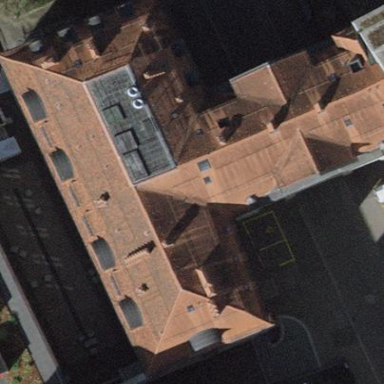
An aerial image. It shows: University building with distinct quadruple saltbox roof shape.